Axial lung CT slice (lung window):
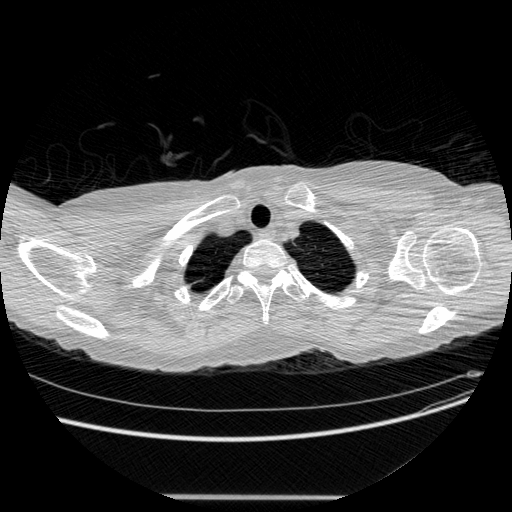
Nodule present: no